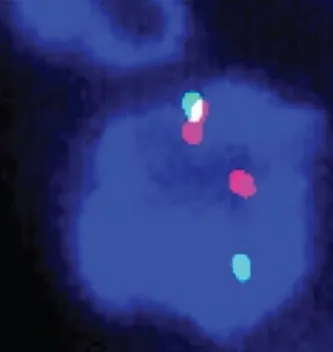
Break-apart fluorescence in situ hybridisation of the presented case.
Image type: pathology (fish)